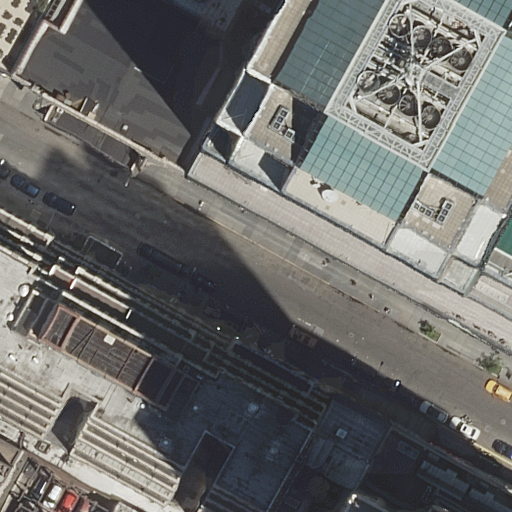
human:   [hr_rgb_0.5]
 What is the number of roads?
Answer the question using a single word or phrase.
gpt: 1

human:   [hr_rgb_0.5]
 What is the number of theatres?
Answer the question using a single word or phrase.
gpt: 1

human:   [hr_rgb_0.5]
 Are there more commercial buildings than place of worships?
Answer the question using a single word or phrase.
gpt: no

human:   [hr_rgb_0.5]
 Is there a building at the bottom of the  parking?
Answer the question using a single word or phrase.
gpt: no

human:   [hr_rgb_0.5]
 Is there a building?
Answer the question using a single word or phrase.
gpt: yes

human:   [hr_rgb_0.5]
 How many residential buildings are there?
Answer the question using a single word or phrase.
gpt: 6

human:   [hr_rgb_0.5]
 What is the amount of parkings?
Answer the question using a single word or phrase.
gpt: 1

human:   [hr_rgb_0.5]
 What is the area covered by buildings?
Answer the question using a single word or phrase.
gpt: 4794m2

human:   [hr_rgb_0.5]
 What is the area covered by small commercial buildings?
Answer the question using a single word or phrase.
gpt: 0m2

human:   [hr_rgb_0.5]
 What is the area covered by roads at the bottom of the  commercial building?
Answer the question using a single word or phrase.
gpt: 0m2

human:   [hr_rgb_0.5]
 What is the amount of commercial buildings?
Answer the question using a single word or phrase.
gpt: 1

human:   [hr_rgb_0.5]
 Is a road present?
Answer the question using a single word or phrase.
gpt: yes

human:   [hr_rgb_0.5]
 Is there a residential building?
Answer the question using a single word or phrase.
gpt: yes

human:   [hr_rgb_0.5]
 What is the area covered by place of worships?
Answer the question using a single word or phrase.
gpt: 596m2

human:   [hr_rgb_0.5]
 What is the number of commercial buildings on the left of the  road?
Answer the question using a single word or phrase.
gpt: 0

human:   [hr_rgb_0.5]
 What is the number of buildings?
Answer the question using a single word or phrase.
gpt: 8

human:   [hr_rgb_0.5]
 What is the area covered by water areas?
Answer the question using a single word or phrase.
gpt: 0m2

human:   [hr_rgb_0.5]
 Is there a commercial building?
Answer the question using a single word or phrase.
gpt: yes

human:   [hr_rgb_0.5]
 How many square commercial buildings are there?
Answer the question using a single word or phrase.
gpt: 0

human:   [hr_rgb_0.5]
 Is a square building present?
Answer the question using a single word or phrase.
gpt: no

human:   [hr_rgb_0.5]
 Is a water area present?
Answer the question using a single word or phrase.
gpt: no

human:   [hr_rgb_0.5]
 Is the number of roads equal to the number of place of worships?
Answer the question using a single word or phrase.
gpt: yes

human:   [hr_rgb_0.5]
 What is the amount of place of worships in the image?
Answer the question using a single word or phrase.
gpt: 1

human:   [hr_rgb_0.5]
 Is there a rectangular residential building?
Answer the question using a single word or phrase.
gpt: yes

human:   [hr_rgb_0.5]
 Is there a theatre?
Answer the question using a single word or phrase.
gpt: yes

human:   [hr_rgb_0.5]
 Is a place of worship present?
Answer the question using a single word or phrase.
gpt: yes

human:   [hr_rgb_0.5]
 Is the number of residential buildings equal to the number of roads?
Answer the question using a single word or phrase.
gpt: no

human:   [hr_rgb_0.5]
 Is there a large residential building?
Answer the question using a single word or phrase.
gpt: yes

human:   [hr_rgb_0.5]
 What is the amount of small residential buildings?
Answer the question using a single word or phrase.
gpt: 1

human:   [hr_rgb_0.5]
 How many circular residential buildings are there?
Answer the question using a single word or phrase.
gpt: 0

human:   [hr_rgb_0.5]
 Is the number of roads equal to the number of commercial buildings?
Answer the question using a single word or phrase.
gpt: yes

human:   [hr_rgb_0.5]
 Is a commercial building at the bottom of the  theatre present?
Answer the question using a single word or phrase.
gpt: no

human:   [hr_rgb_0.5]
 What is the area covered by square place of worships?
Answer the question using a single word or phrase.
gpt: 0m2

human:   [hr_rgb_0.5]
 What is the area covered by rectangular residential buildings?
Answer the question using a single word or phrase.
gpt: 2035m2

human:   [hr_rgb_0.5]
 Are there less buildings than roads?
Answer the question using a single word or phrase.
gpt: no

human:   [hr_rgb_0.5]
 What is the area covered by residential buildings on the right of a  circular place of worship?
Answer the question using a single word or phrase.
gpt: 0m2

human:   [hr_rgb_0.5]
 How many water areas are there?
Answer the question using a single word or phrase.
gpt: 0

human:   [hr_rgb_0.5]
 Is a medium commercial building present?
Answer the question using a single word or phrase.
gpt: no

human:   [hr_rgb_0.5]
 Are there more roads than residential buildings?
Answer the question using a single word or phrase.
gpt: no

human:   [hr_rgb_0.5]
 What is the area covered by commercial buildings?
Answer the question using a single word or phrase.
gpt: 1070m2

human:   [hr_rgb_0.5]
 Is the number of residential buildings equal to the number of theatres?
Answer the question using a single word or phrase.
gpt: no

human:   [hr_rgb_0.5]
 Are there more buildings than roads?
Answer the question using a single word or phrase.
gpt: yes

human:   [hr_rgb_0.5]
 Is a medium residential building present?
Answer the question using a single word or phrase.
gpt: yes

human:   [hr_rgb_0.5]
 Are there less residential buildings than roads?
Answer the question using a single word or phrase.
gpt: no

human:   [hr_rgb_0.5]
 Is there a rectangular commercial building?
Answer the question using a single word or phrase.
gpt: no

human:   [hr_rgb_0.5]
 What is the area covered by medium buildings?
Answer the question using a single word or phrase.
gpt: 1108m2

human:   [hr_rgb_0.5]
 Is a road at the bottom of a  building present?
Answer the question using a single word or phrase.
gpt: yes

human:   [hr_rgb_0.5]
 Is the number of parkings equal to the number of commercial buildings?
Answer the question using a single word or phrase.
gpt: yes

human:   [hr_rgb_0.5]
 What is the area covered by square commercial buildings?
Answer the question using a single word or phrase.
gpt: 0m2

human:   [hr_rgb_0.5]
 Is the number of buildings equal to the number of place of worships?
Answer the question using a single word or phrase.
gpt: no

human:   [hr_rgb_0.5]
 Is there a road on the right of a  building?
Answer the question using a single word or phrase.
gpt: yes

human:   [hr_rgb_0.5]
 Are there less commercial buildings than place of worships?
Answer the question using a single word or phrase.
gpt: no

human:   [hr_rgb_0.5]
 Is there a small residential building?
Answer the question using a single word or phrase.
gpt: yes

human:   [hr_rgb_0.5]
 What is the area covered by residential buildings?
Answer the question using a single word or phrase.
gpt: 3234m2

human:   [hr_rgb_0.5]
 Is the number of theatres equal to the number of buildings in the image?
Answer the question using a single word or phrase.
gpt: no

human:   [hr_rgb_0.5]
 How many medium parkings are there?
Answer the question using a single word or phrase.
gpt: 1

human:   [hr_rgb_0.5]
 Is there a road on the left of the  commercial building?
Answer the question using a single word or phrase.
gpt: no

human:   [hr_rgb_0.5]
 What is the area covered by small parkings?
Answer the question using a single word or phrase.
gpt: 0m2

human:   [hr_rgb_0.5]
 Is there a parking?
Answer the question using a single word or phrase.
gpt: yes

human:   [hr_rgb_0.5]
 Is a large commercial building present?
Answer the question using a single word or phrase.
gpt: yes

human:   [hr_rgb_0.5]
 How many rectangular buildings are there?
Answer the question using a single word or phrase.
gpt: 6

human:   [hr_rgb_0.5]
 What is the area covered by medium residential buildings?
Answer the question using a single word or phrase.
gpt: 619m2

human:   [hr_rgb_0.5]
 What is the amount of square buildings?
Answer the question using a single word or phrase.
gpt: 0

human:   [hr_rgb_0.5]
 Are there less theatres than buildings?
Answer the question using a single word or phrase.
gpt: yes